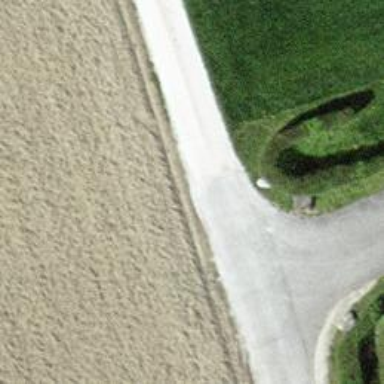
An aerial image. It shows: Unclassified road with asphalt surface.